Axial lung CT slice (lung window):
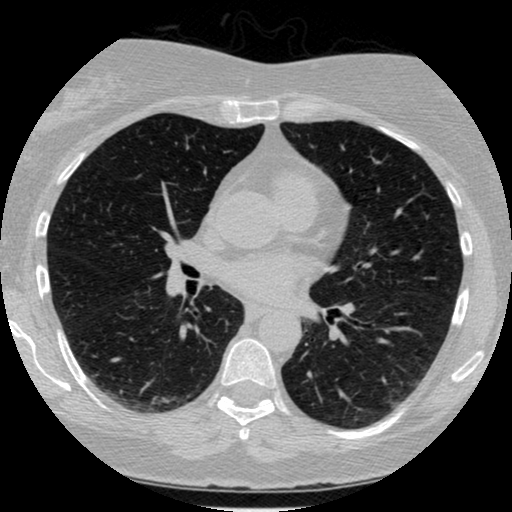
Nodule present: no